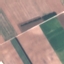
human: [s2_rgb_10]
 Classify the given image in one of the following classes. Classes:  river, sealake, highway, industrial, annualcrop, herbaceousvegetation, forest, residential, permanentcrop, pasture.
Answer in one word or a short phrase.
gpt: AnnualCrop